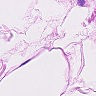
Metastatic tissue present: no